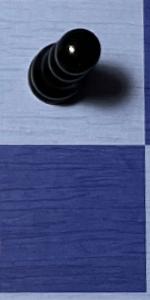
Label: Empty